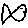
Label: fish